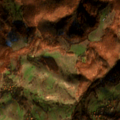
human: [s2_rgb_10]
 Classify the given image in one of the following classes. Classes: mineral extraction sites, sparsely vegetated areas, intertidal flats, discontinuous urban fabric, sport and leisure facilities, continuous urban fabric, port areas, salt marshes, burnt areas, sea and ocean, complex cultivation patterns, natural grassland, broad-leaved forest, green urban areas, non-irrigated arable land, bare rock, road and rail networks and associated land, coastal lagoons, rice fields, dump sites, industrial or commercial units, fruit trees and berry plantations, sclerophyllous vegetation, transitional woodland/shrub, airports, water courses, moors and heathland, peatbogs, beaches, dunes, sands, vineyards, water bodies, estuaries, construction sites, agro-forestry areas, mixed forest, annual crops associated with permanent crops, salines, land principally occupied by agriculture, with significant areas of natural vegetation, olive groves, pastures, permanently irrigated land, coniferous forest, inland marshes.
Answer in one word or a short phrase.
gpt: land principally occupied by agriculture, with significant areas of natural vegetation, broad-leaved forest, natural grassland, transitional woodland/shrub